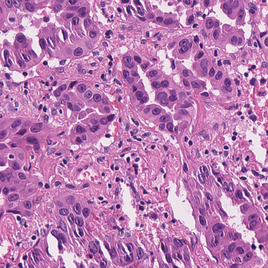
Tumor epithelial tissue: yes
Tumor-associated stroma tissue: yes
Normal tissue: no